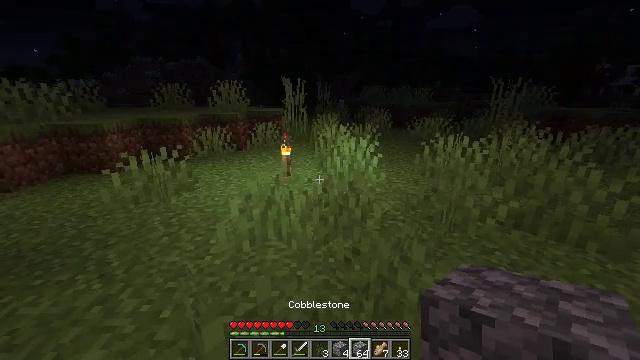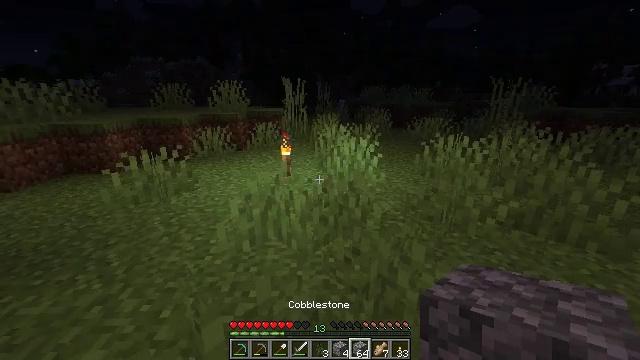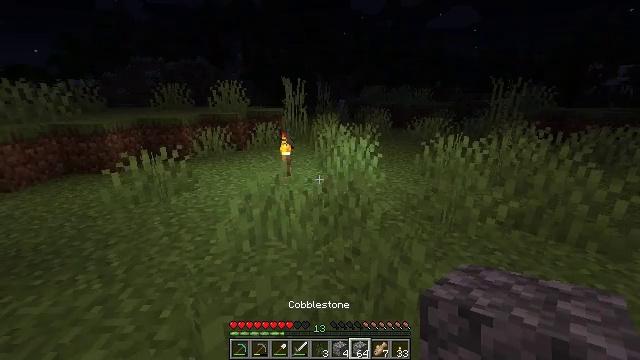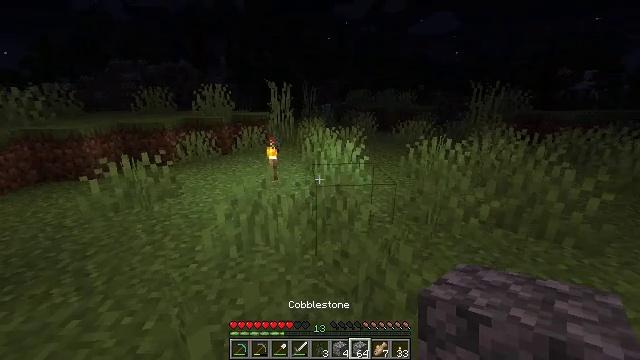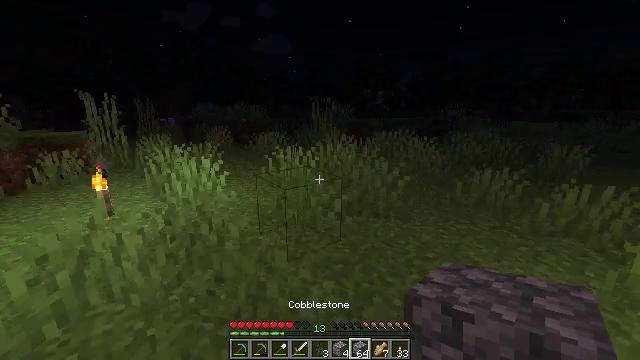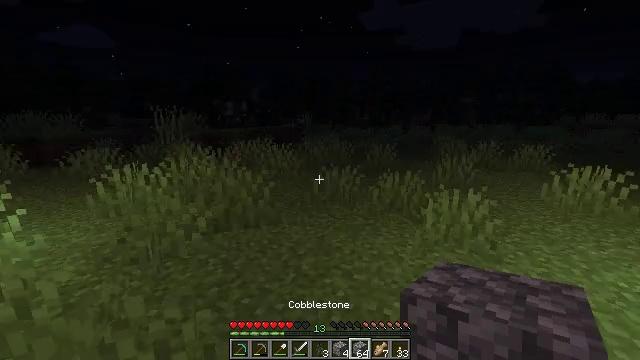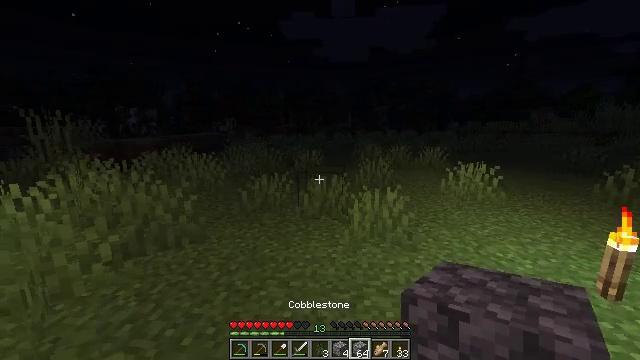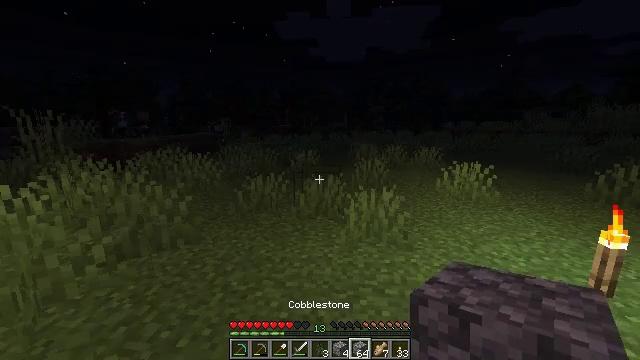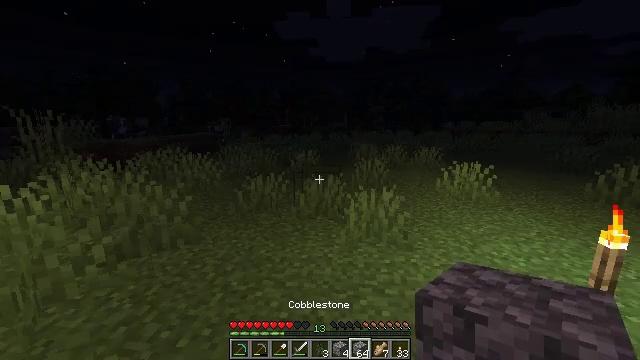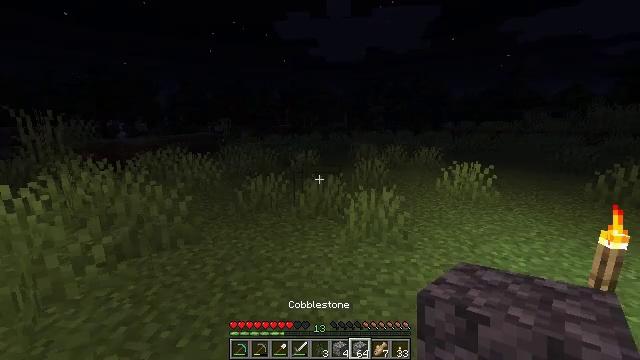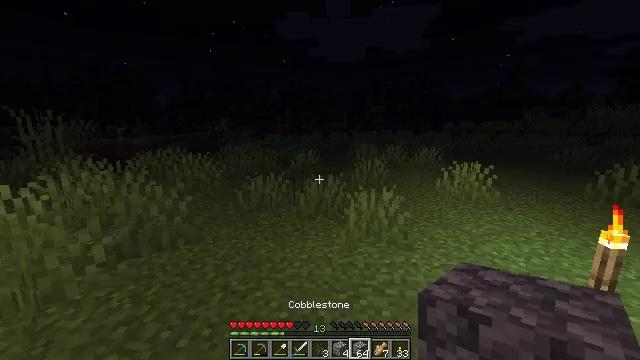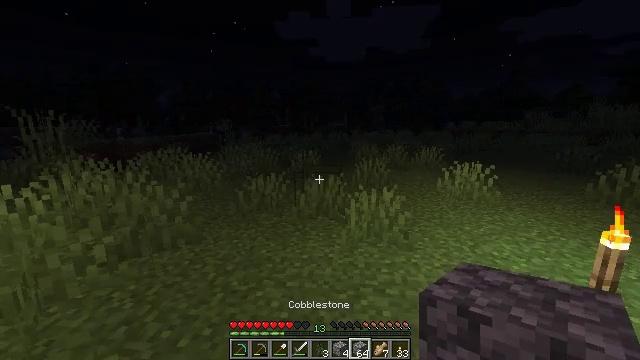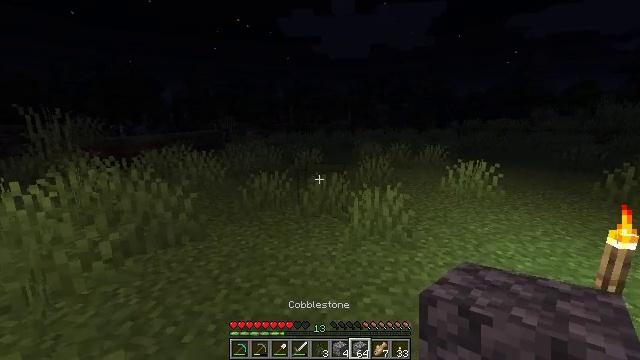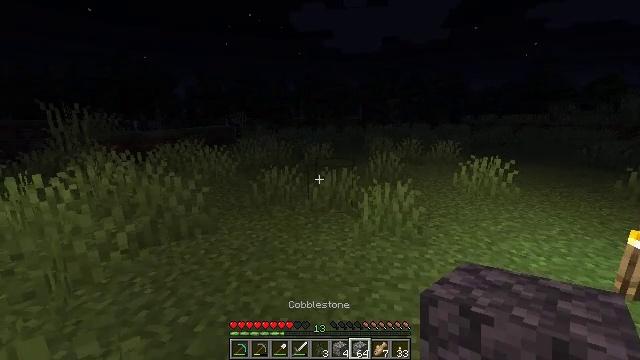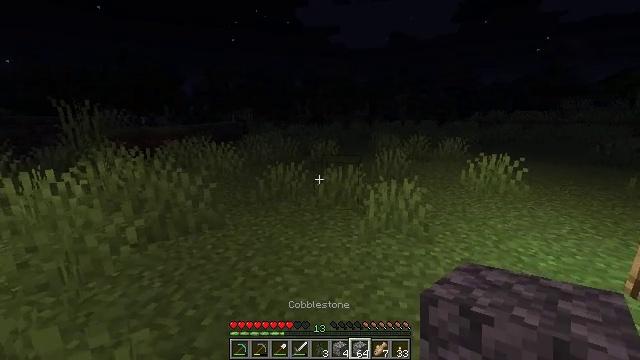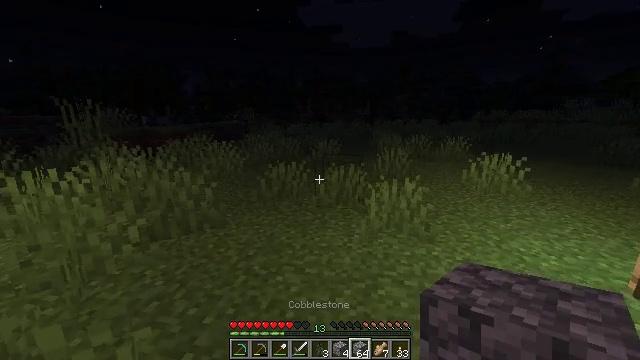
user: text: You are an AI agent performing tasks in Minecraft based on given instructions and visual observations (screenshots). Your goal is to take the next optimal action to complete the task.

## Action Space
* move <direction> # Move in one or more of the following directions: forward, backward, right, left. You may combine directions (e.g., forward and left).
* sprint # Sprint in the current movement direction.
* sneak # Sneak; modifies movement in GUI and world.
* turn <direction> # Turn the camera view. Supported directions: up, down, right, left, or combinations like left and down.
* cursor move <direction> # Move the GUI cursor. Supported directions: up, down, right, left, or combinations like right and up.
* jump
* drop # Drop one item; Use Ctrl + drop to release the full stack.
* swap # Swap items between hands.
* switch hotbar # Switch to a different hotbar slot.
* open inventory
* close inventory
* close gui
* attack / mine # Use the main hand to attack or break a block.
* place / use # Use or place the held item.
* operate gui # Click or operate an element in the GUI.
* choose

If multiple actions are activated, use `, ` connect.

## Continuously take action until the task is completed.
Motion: motion action
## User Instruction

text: Drop a crafting table.
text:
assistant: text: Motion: no_op
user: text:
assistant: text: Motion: no_op
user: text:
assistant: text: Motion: turn right
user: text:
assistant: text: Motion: turn right and up
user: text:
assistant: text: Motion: turn right and up
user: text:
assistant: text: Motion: turn right and up
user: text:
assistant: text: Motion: no_op
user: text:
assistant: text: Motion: no_op
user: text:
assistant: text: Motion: no_op
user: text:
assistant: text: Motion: no_op
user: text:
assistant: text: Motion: no_op
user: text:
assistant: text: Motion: no_op
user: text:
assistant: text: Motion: turn left and down
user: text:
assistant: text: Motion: turn left
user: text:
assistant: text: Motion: no_op
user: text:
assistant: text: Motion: move back
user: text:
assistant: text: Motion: move back, turn left
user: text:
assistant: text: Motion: move back
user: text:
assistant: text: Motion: move back
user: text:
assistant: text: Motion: move back
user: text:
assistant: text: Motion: no_op
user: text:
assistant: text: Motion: no_op
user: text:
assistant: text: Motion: no_op
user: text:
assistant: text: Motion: no_op
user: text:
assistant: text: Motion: no_op
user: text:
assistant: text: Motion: no_op
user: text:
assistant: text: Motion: no_op
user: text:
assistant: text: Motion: no_op
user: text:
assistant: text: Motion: no_op
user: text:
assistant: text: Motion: no_op